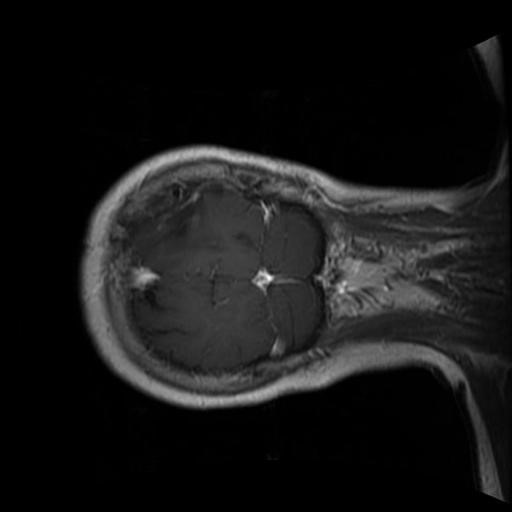
Label: brain_glioma